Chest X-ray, PA view. Patient: 60 years old, sex M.
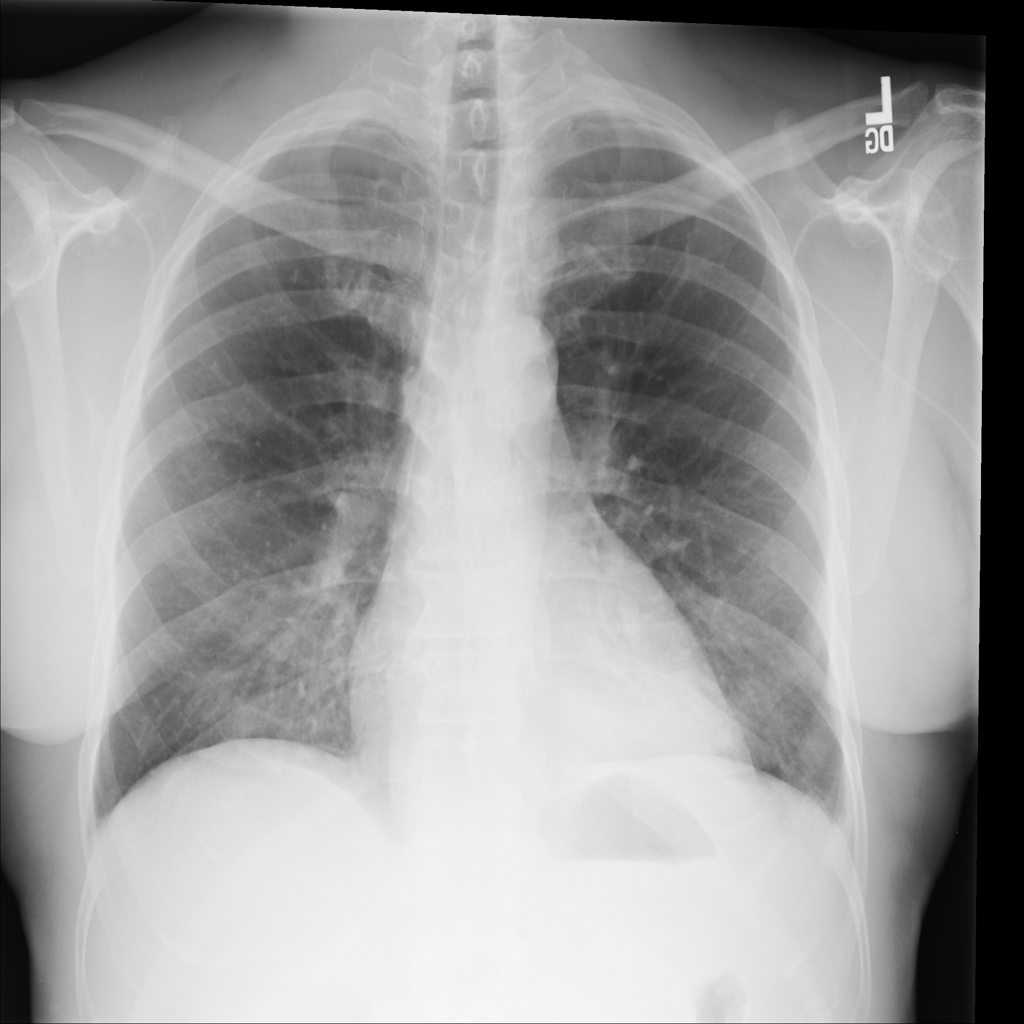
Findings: Consolidation, Infiltration